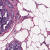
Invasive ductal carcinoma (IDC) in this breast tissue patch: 0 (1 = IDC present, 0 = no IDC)